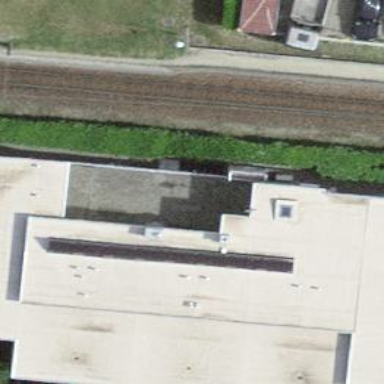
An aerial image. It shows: Hotel building.